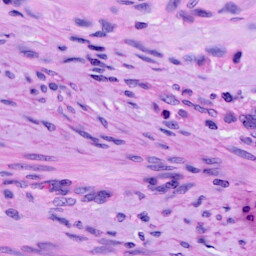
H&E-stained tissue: Cervix